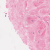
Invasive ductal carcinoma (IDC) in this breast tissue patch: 0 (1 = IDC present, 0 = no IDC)